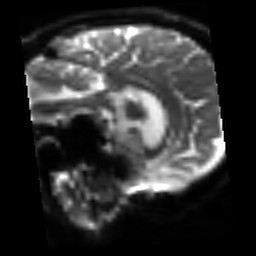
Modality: sbref
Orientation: sagittal
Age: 75
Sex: female
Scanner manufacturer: siemens
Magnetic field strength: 3 T
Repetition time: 3.2 s
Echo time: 0.081 s